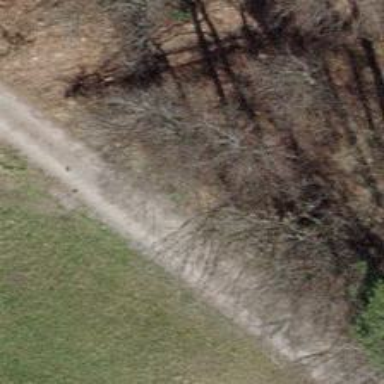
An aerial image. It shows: Bench.